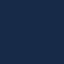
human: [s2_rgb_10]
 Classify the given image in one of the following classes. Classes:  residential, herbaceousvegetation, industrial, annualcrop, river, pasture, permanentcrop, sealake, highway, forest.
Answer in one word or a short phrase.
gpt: SeaLake